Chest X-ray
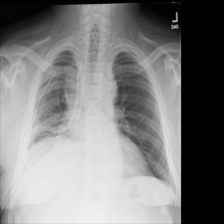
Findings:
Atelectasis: positive
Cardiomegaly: negative
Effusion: negative
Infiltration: negative
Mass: negative
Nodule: negative
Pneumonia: negative
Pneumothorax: negative
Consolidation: negative
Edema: negative
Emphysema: negative
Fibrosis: negative
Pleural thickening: negative
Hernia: negative